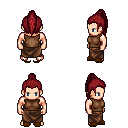
a pixel art fantasy rpg character, male body template, human, light skin, brown sleeveless shirt, robe skirt, brunette long topknot hairstyle, brown slippers, four views (front, back, left, right), 2x2 character sprite sheet, small pixel art, hard edges, no anti-aliasing